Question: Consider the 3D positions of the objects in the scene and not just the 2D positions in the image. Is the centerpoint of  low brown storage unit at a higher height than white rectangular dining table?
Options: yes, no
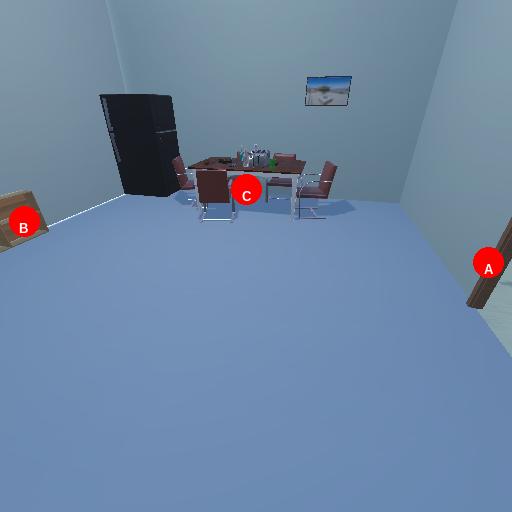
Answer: yes